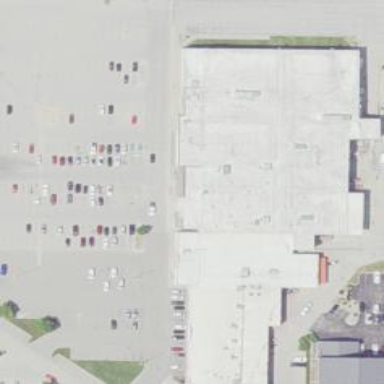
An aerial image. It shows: Supermarket.